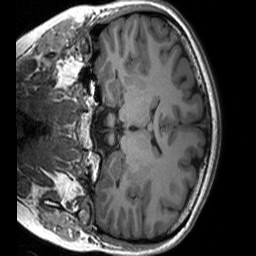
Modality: T1w
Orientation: coronal
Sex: male
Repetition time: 1.95 s
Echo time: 0.026 s